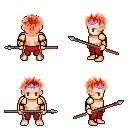
a pixel art fantasy rpg character, male body template, human, light skin, gold arm armor, red pants, red bedhead hairstyle, purple tiara, spear, four views (front, back, left, right), 2x2 character sprite sheet, small pixel art, hard edges, no anti-aliasing